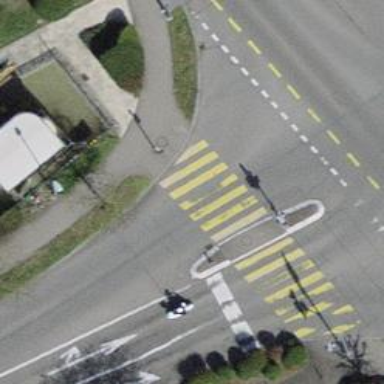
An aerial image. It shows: Marked crossing on footway. The crossing has visible markings.